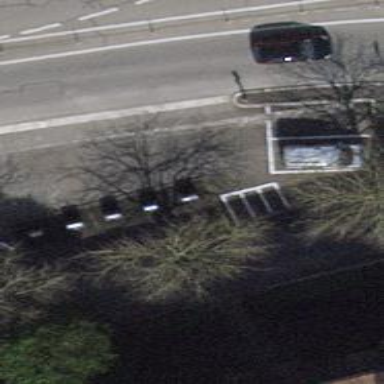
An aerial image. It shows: Bicycle parking area with anchors for securing bicycles.